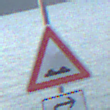
Verkehrszeichen: UnebeneFahrbahn
Zusatzzeichen unten: RichtungsangabeDurchPfeile5
Umgebung: Outdoor, RoadRail
Tageszeit: SunriseSunset
Wetter: PartlyCloudy
Licht: Natural
Jahreszeit: NotSpecified
Kontrast: LowContrast